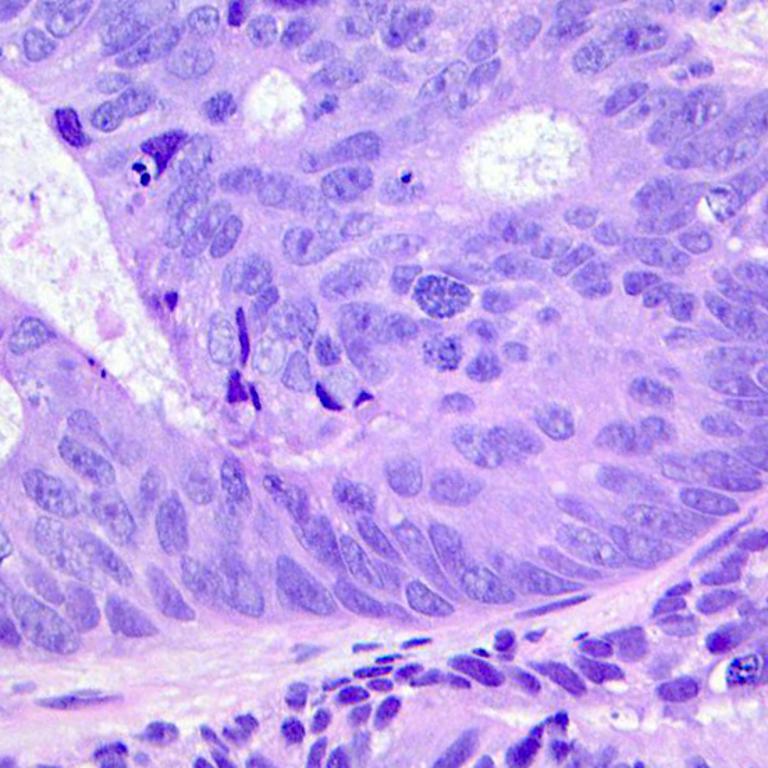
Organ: colon
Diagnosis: adenocarcinomas